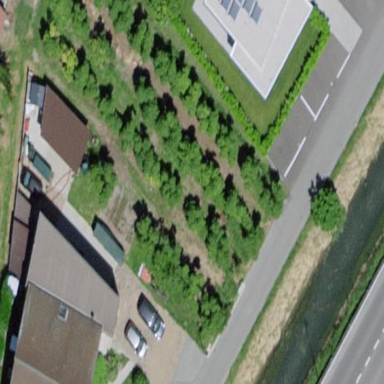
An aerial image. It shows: Orchard.